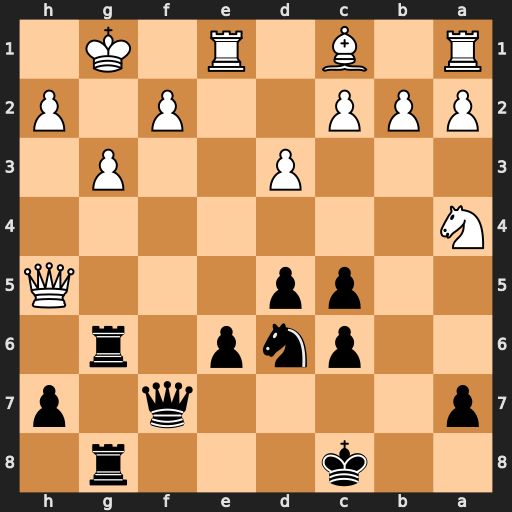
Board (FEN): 2k3r1/p4q1p/2pnp1r1/2pp3Q/N7/3P2P1/PPP2P1P/R1B1R1K1
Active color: b
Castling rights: -
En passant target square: -
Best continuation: Rxg3+ fxg3 Qxh5